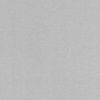
Label: dusty